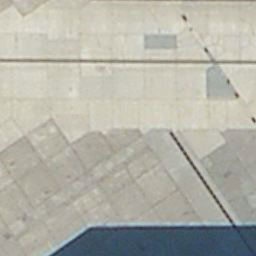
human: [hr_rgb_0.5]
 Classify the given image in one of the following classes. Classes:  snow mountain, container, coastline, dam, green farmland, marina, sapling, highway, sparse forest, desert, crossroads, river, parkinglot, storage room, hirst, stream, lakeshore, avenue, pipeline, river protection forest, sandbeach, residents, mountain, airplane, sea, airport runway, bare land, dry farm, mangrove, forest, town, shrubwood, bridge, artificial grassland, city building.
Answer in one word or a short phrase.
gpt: airport runway